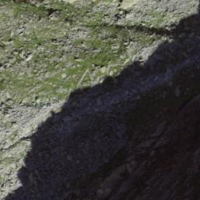
EUNIS habitat code: 48
Species observed at this site:
Saxifraga bryoides
Achillea erba-rotta
Rhinanthus glacialis
Oxyria digyna